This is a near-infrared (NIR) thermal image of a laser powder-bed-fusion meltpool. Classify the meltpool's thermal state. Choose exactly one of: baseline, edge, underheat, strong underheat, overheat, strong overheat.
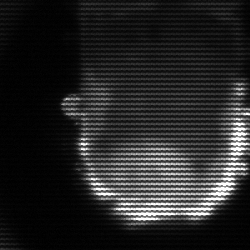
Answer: baseline